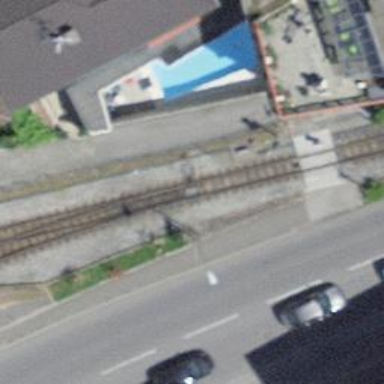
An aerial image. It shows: Electrified railway switch.